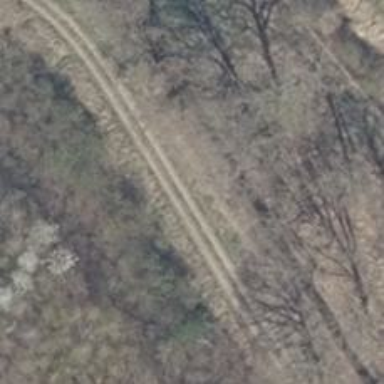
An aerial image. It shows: Agricultural vehicle track with ground surface of grade2.